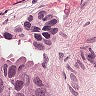
Metastatic tissue present: yes